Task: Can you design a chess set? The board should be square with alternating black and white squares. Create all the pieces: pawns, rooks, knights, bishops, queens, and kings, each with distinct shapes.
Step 129:
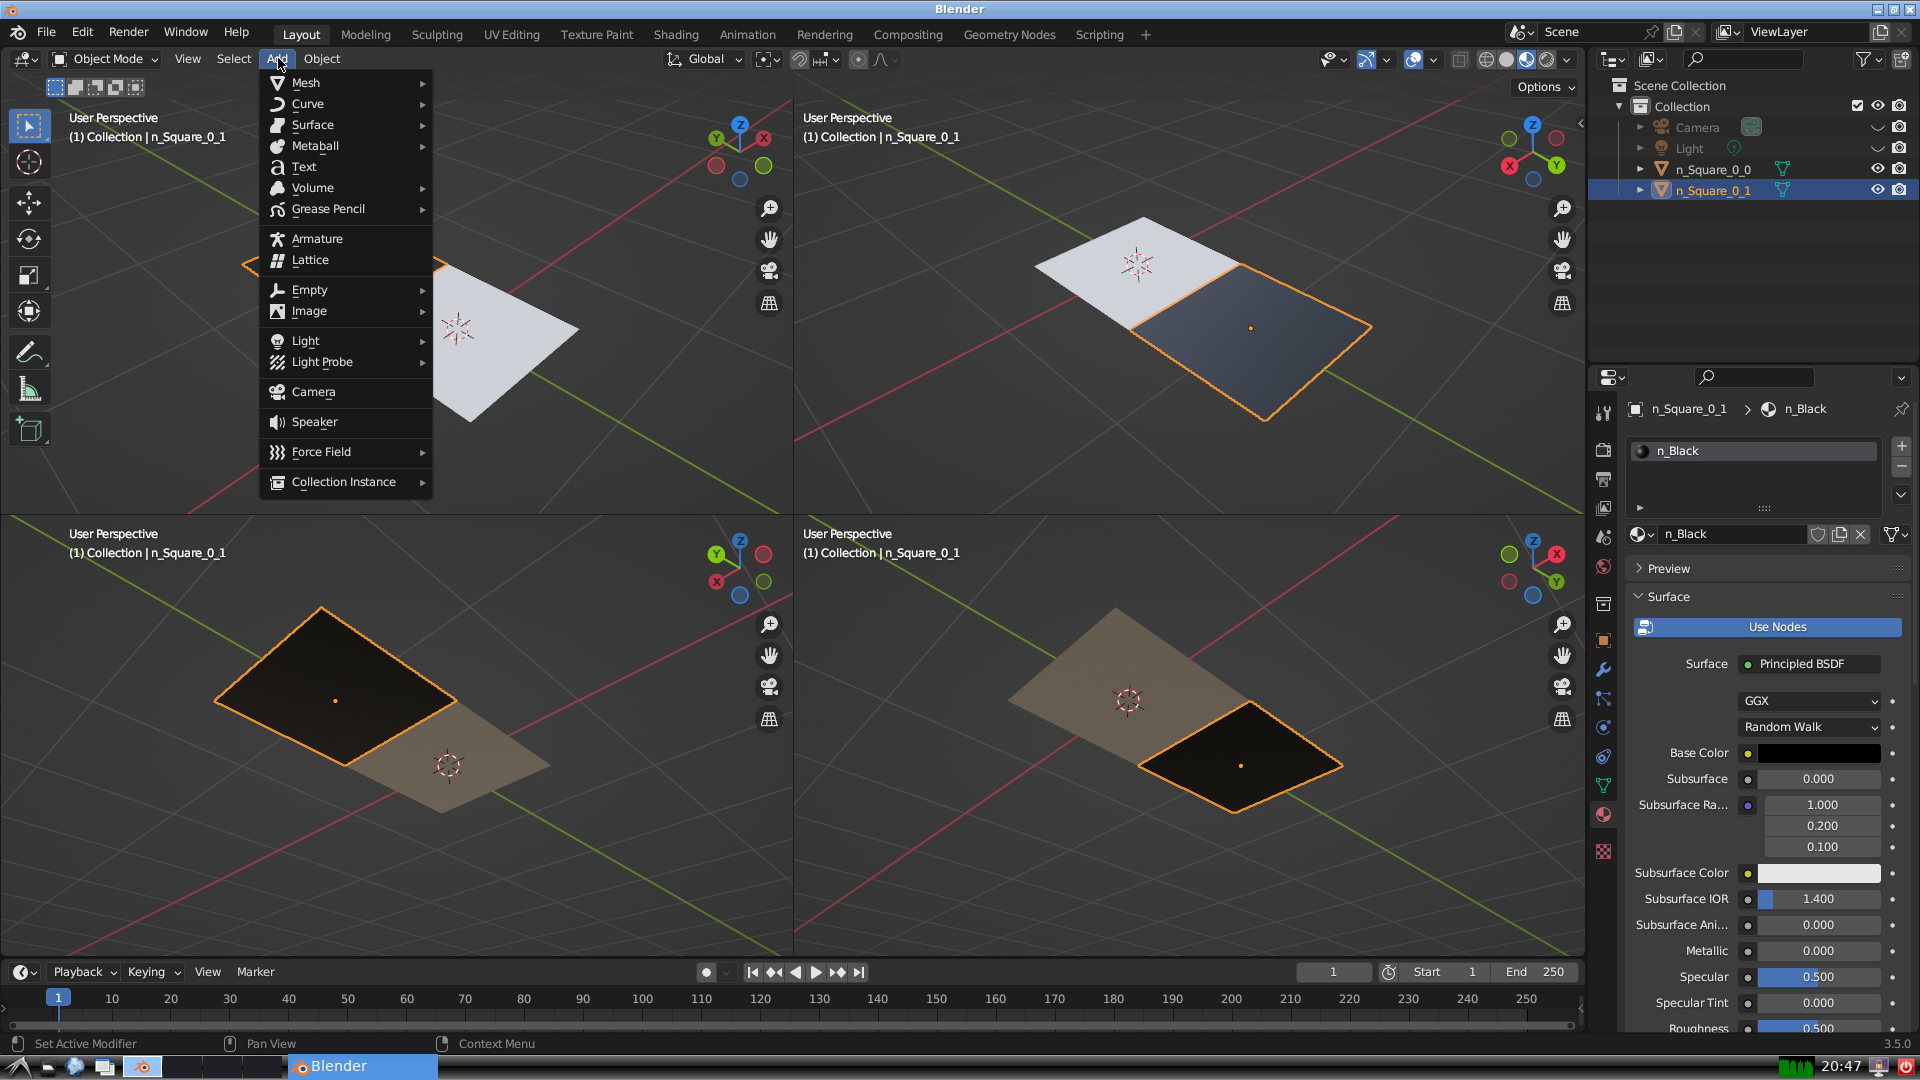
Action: {"mouse_move": [304, 82]}